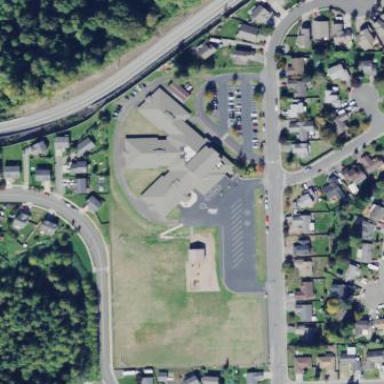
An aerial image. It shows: School.